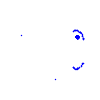
Particle: kaon